三年级 · 算术

比500小

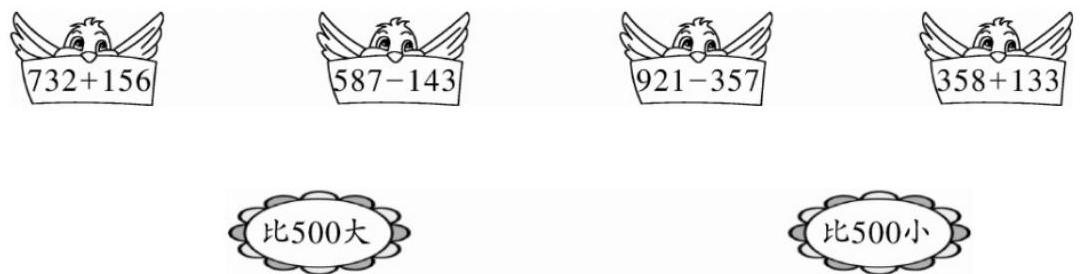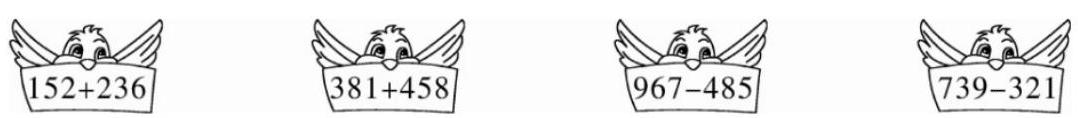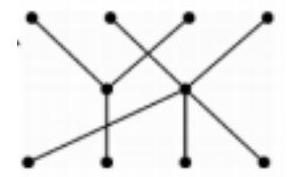
答案: 解